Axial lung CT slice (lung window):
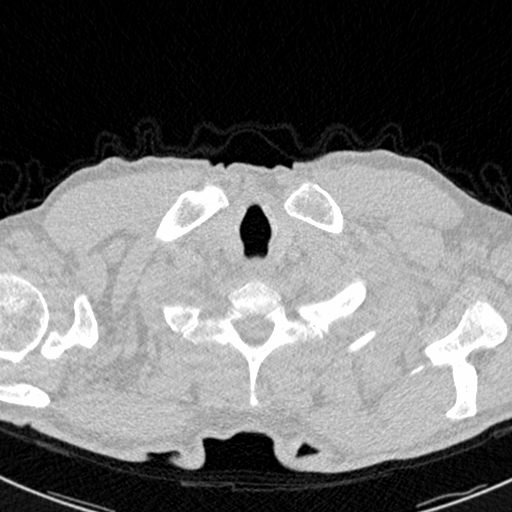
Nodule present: no